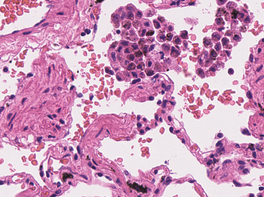
Tumor epithelial tissue: no
Tumor-associated stroma tissue: no
Normal tissue: yes